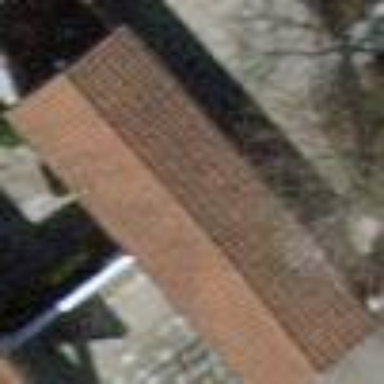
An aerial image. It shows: Shed building.